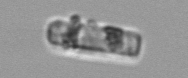
Label: Guinardia_delicatula